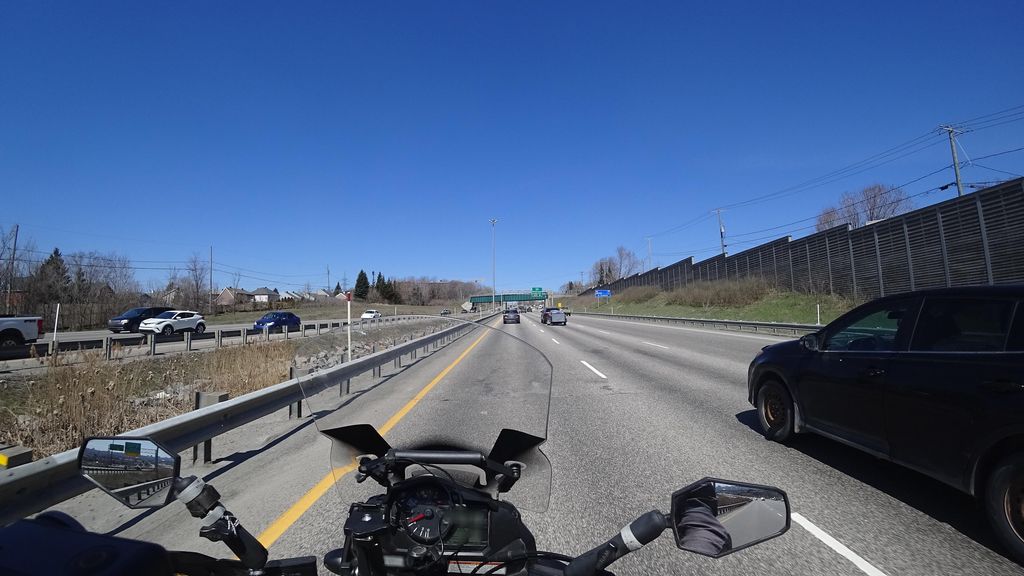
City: quebec_city